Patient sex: M
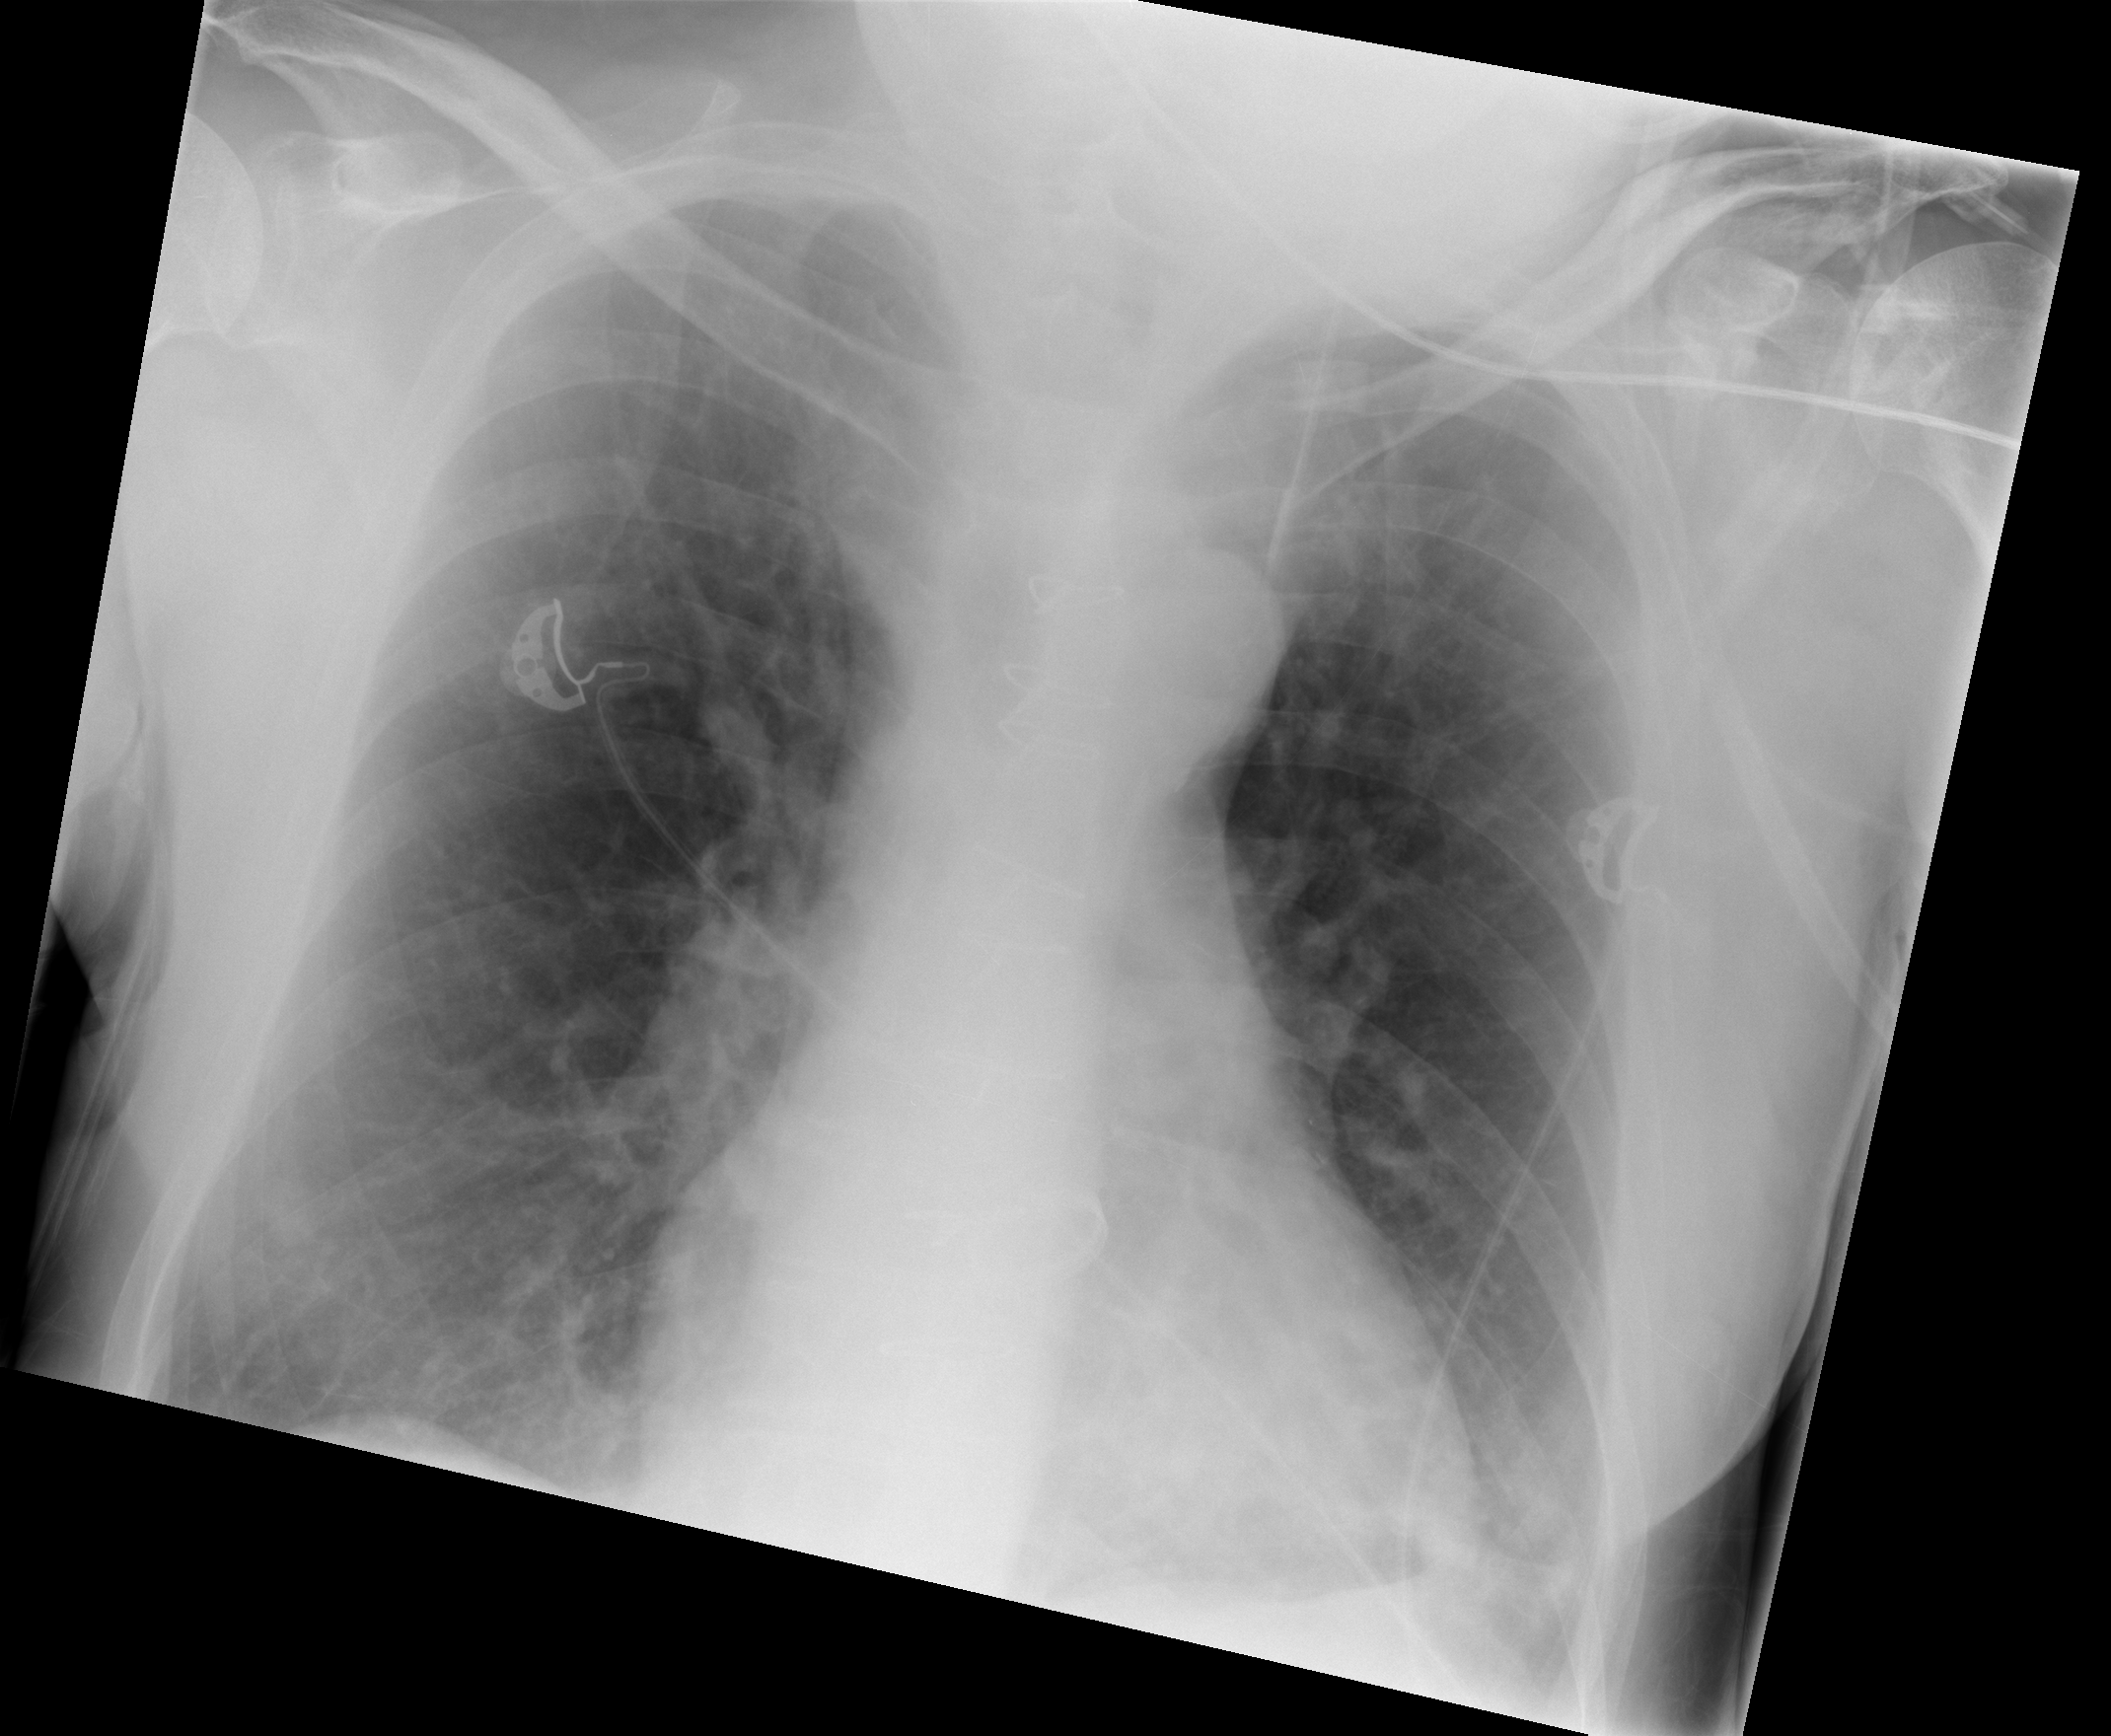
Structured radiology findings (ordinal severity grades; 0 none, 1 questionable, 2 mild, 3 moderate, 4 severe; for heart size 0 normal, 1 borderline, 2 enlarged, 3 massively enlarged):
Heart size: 0
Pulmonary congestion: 0
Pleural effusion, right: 0
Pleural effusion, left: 2
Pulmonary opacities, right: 1
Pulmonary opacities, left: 0
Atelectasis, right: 2
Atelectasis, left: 2